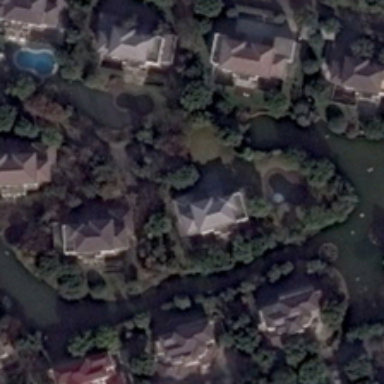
Some buildings and green trees are in a medium residential area .